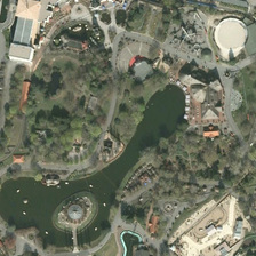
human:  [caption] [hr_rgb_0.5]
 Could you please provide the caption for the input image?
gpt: There is a big park in the center of the city.

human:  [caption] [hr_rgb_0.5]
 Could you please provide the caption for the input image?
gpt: There are green plants and dense shrubs in the park, as well as many recreational facilities.

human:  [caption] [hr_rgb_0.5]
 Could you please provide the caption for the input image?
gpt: There are green plants and bush, and there are many recreational facilities in the park.

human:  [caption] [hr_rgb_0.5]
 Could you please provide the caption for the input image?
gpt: beside the lake is green trees .

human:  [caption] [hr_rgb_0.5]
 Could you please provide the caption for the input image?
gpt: In the centre of the city there is a large park.